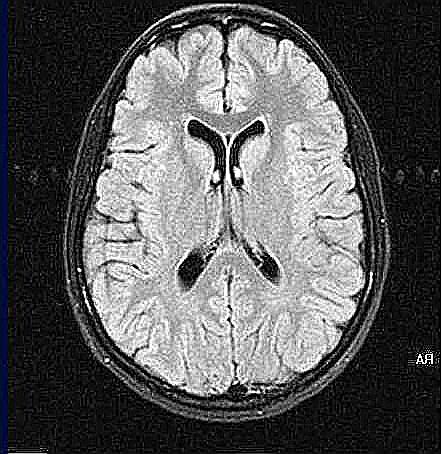
Label: notumor